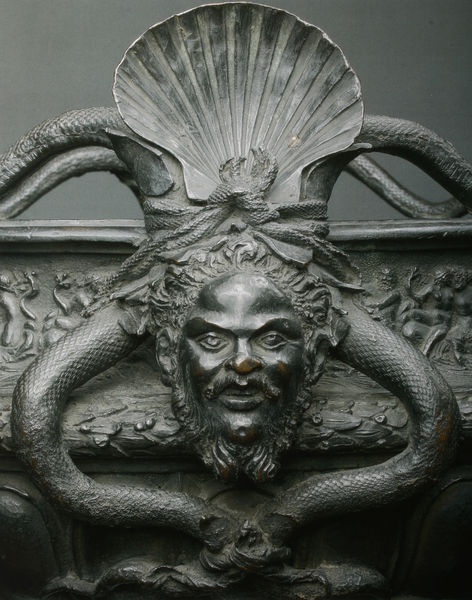
Titel: Bronzeschale mit Schlangen (Detail)
Künstler: Paduanischer Bildhauer
Standort: Wien
Institution: Kunsthistorisches Museum
Schlagwörter: blätter, gott, kopf, mann, meer, schatten, wasser, frauen, menschen, ausschnitt, frisur, geschwungen, grau, licht, mund, nase, schwarz, tür, weiss, blick, tuch, ornament, schleife, bart, schnurrbart, architektur, arme, augen, barock, gesicht, knoten, rahmen, schale, stein, herr, figur, haare, pflanzen, renaissance, schön, brunnen, schuppen, früchte, skulptur, schwanz, lächeln, relief, fassade, italien, kette, rand, figuren, detail, brauen, büste, dekor, ornamente, verzierung, metall, bildhauerei, bronze, plastik, poliert, foto, fotografie, photographie, eisen, antike, maske, schwarzweiß, schawrz, schlange, grinsen, photo, fries, portal, sims, fisch, gesims, männlich, grab, antik, götter, teufel, bacchus, satyr, griechisch, wesen, zentaur, zentauren, schlangen, muschel, hörner, beschlag, gottheit, sünde, guss, metal, dionysos, relieff, fratze, krake, groteske, schuppe, gehörn, verziehrung, ionisches kyma, kyma, figut, grotteske, rocaille, bärtiger, freske, jakob, akroter, jakobsmuschel, meereswesen, poseidon, friesband, triton, kraken, antefix, maskeron, geschuppt, matall, onrament, poseydon, schell, schlangenkörper, schlanh, shell, venusmuschel, wasserspeiher, anbringung